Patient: sex M, age 62
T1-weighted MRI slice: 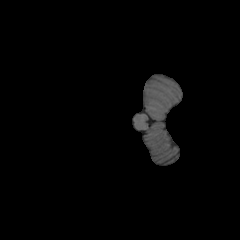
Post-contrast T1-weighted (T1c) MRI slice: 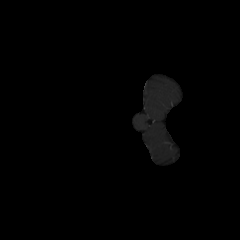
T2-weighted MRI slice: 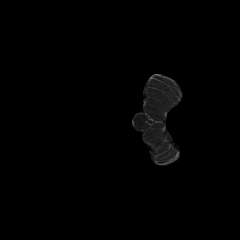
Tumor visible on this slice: no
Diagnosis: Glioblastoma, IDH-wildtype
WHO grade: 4